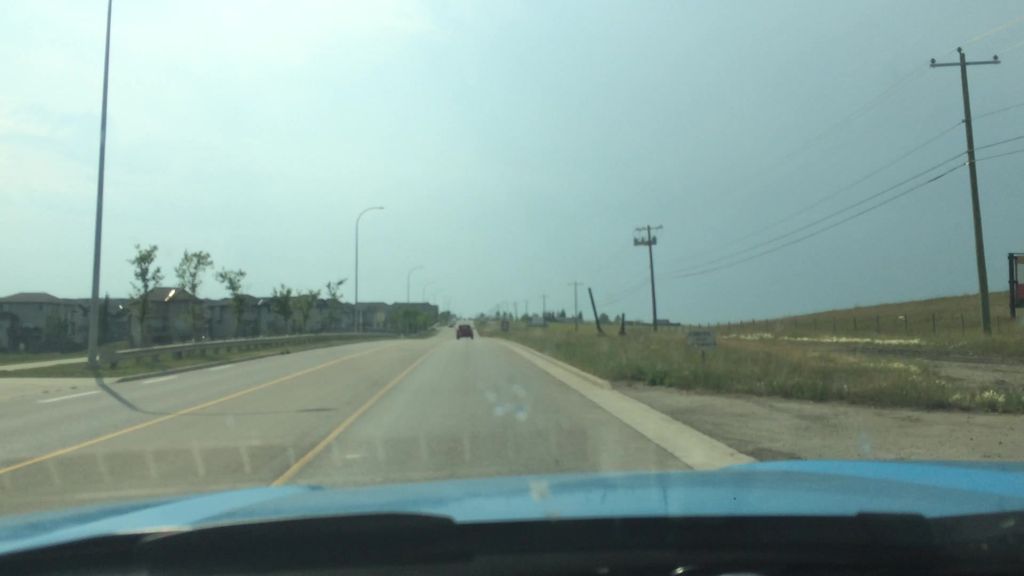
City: calgary